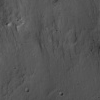
Atmospheric dust classification: not_dusty